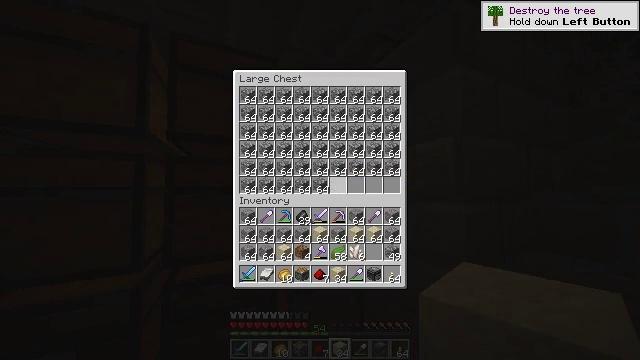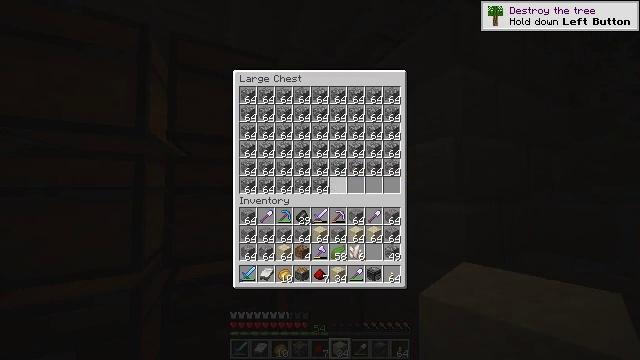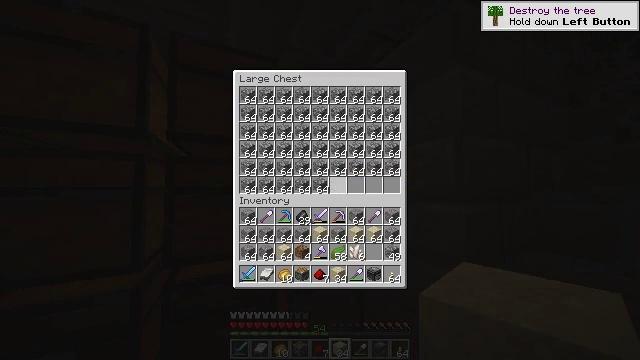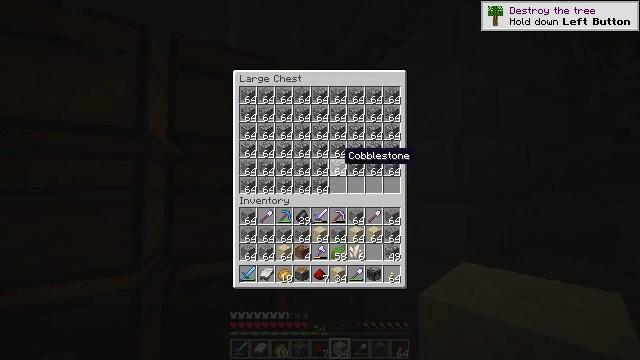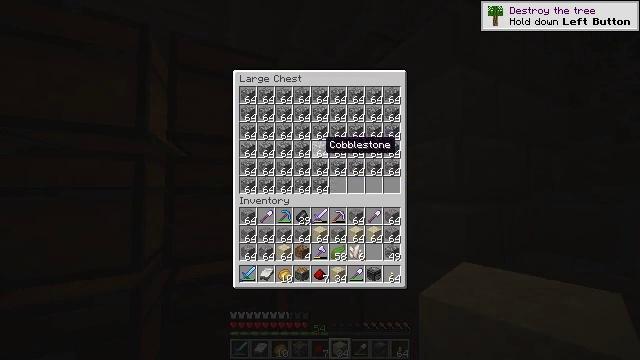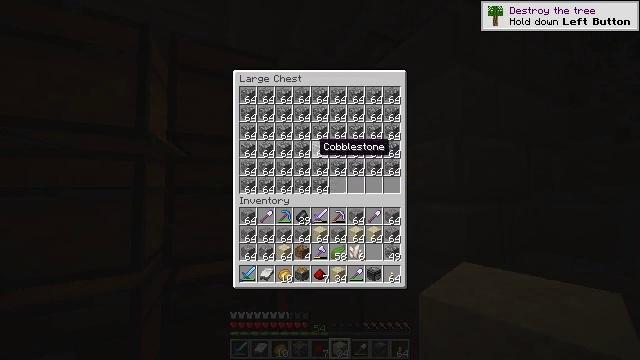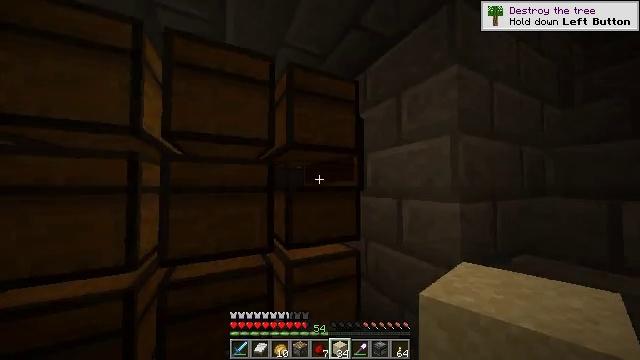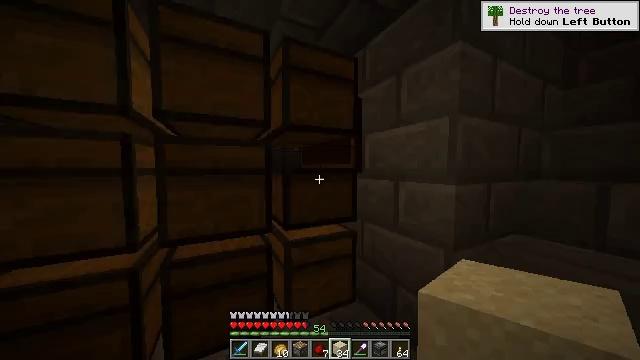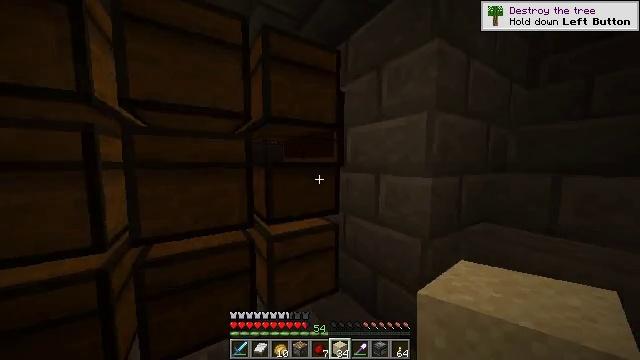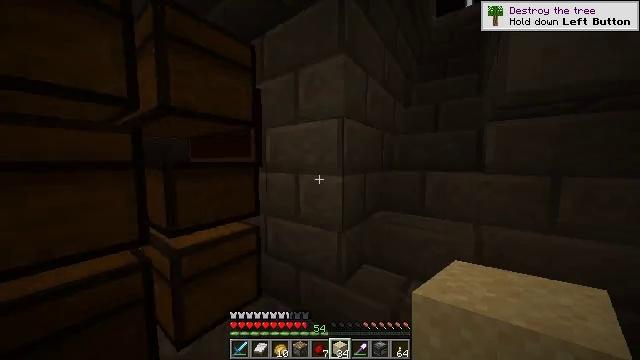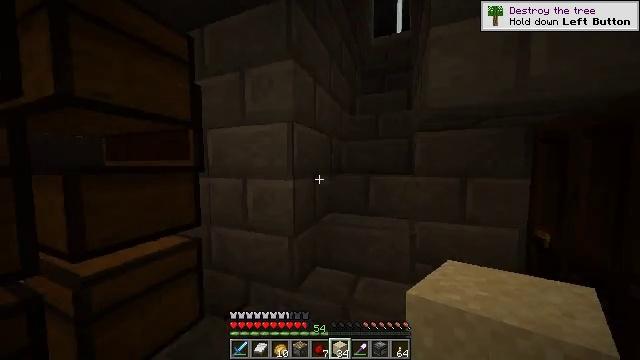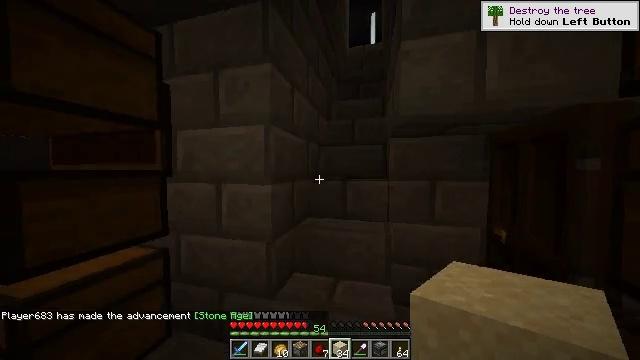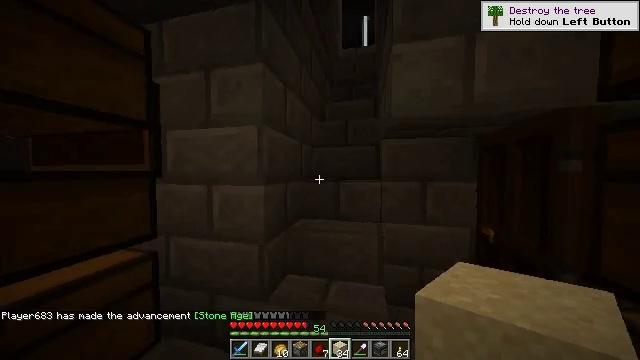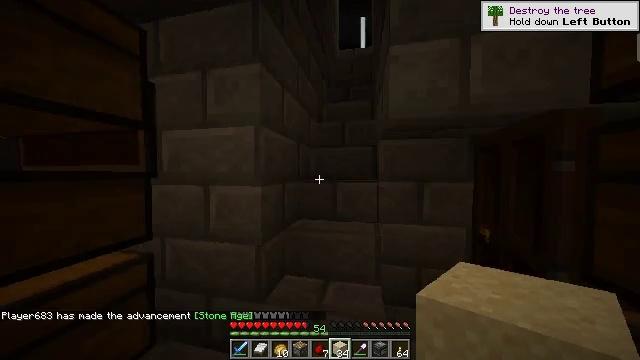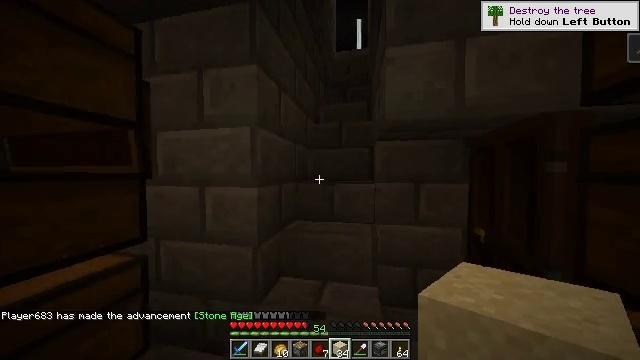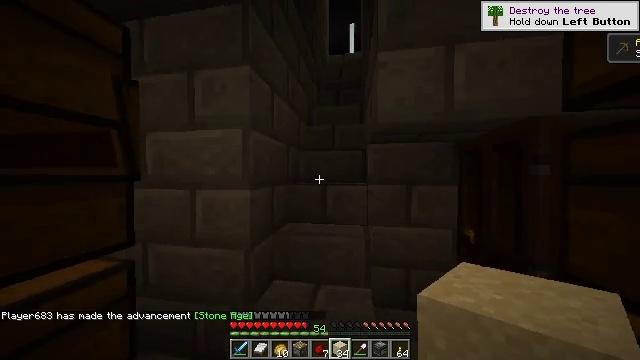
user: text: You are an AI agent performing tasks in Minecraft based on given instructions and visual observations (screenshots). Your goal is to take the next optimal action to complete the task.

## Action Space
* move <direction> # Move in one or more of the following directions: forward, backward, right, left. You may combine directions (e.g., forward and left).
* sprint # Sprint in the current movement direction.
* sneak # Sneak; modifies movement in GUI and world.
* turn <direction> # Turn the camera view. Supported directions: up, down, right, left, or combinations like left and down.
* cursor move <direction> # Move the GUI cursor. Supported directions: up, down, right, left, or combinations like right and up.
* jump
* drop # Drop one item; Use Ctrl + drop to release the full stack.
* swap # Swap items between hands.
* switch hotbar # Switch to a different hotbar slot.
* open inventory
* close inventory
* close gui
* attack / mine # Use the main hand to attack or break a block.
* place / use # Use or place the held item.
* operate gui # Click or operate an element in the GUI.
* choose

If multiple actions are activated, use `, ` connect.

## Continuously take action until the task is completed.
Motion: motion action
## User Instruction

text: Use the crafting table to create an observer.
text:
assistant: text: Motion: sneak
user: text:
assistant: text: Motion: sneak
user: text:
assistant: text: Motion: cursor move up
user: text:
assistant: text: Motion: cursor move left and up
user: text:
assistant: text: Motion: no_op
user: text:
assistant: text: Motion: no_op
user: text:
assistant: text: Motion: turn down, close gui
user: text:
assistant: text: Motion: turn right and down, open inventory
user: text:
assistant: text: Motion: turn right
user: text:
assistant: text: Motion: turn right and up
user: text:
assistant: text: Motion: turn right and up
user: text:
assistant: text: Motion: turn right
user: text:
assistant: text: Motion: no_op
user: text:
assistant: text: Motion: no_op
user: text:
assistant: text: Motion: turn right
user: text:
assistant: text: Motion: move forward
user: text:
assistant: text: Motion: move forward
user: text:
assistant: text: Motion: move forward
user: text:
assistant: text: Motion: no_op
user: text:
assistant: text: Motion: move forward, turn right and up
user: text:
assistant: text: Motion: move forward, turn right and up
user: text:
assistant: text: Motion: move forward, turn right and up
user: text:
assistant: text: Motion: move forward
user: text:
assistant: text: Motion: move forward, turn right
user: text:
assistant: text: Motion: move forward
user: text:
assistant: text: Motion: move forward
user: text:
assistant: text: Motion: move forward
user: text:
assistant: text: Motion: move forward
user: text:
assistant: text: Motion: move forward
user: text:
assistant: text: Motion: move forward